Interaction volume radius: 10 \u00c5
Interaction volume height: 40 \u00c5
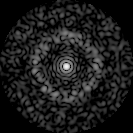
Disorder parameter: 0.8444